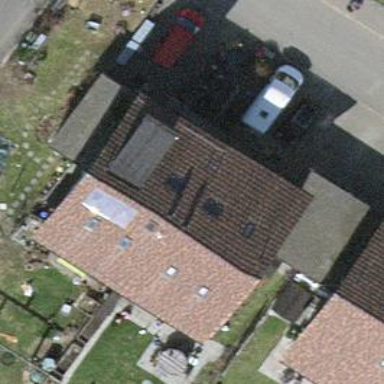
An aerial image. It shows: House with gabled roof oriented across.